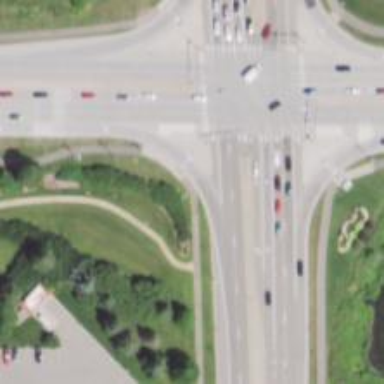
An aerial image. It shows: Secondary link road.